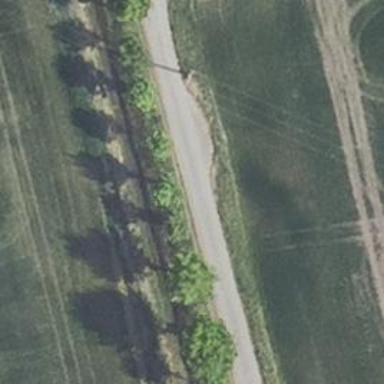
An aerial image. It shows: Passing place on the road.